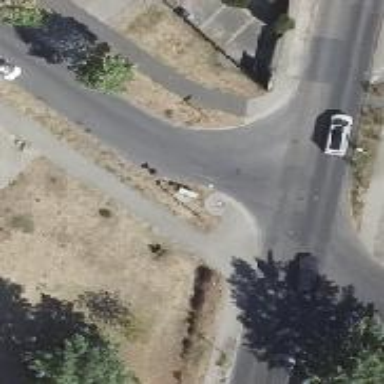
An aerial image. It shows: Residential road with sidewalks on both sides.